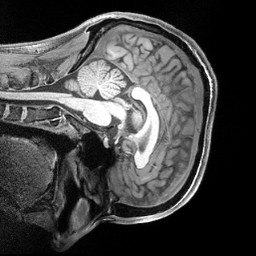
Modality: T1w
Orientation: sagittal